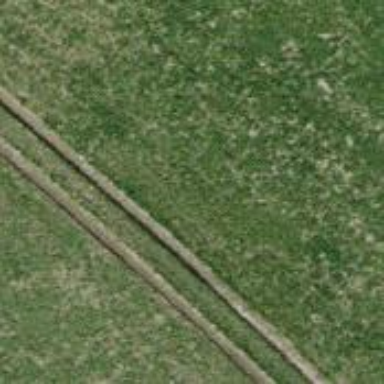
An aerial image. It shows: Grassy track with grade5 tracktype.